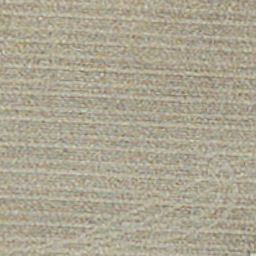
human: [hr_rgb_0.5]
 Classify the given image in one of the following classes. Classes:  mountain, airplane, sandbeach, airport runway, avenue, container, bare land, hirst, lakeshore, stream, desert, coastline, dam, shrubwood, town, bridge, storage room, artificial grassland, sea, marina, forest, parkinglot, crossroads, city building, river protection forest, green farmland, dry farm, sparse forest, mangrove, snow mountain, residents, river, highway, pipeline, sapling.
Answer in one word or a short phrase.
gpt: dry farm